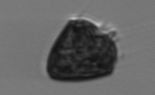
Label: Ciliophora